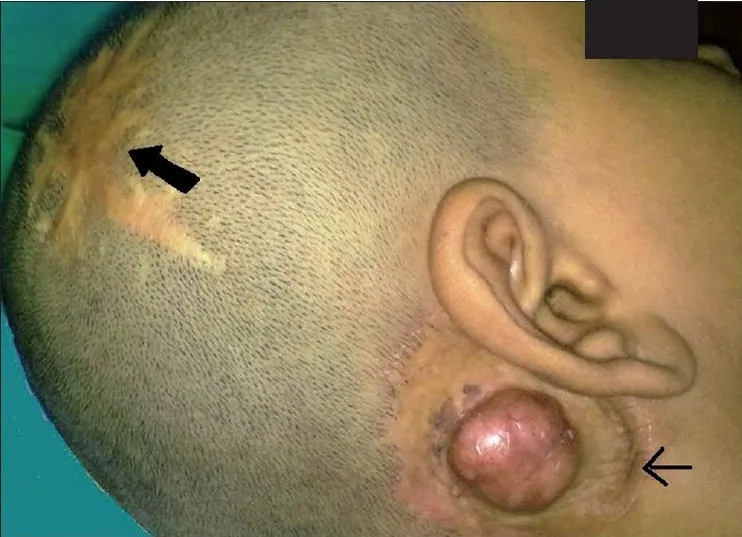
Right posterior auricular swelling with a healed curvilinear scar (thin arrow) over the scalp; Note another irregular healed scar at the right parieto-occipital region (thick arrow).
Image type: medical_photograph (other_medical_photograph)